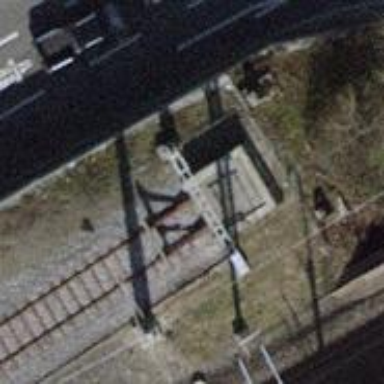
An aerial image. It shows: Railway buffer stop.